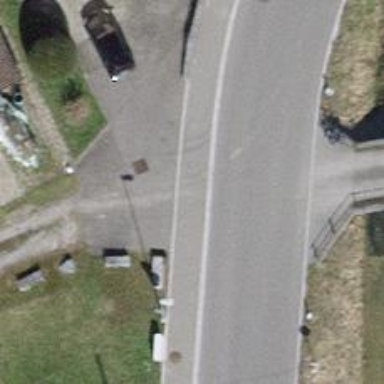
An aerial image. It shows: Sidewalk along the footway.